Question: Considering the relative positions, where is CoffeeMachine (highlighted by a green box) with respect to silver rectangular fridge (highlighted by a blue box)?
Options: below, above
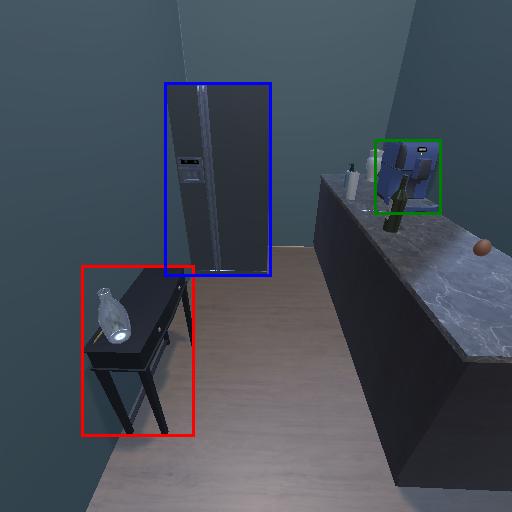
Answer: below